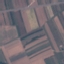
Label: PermanentCrop